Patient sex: M
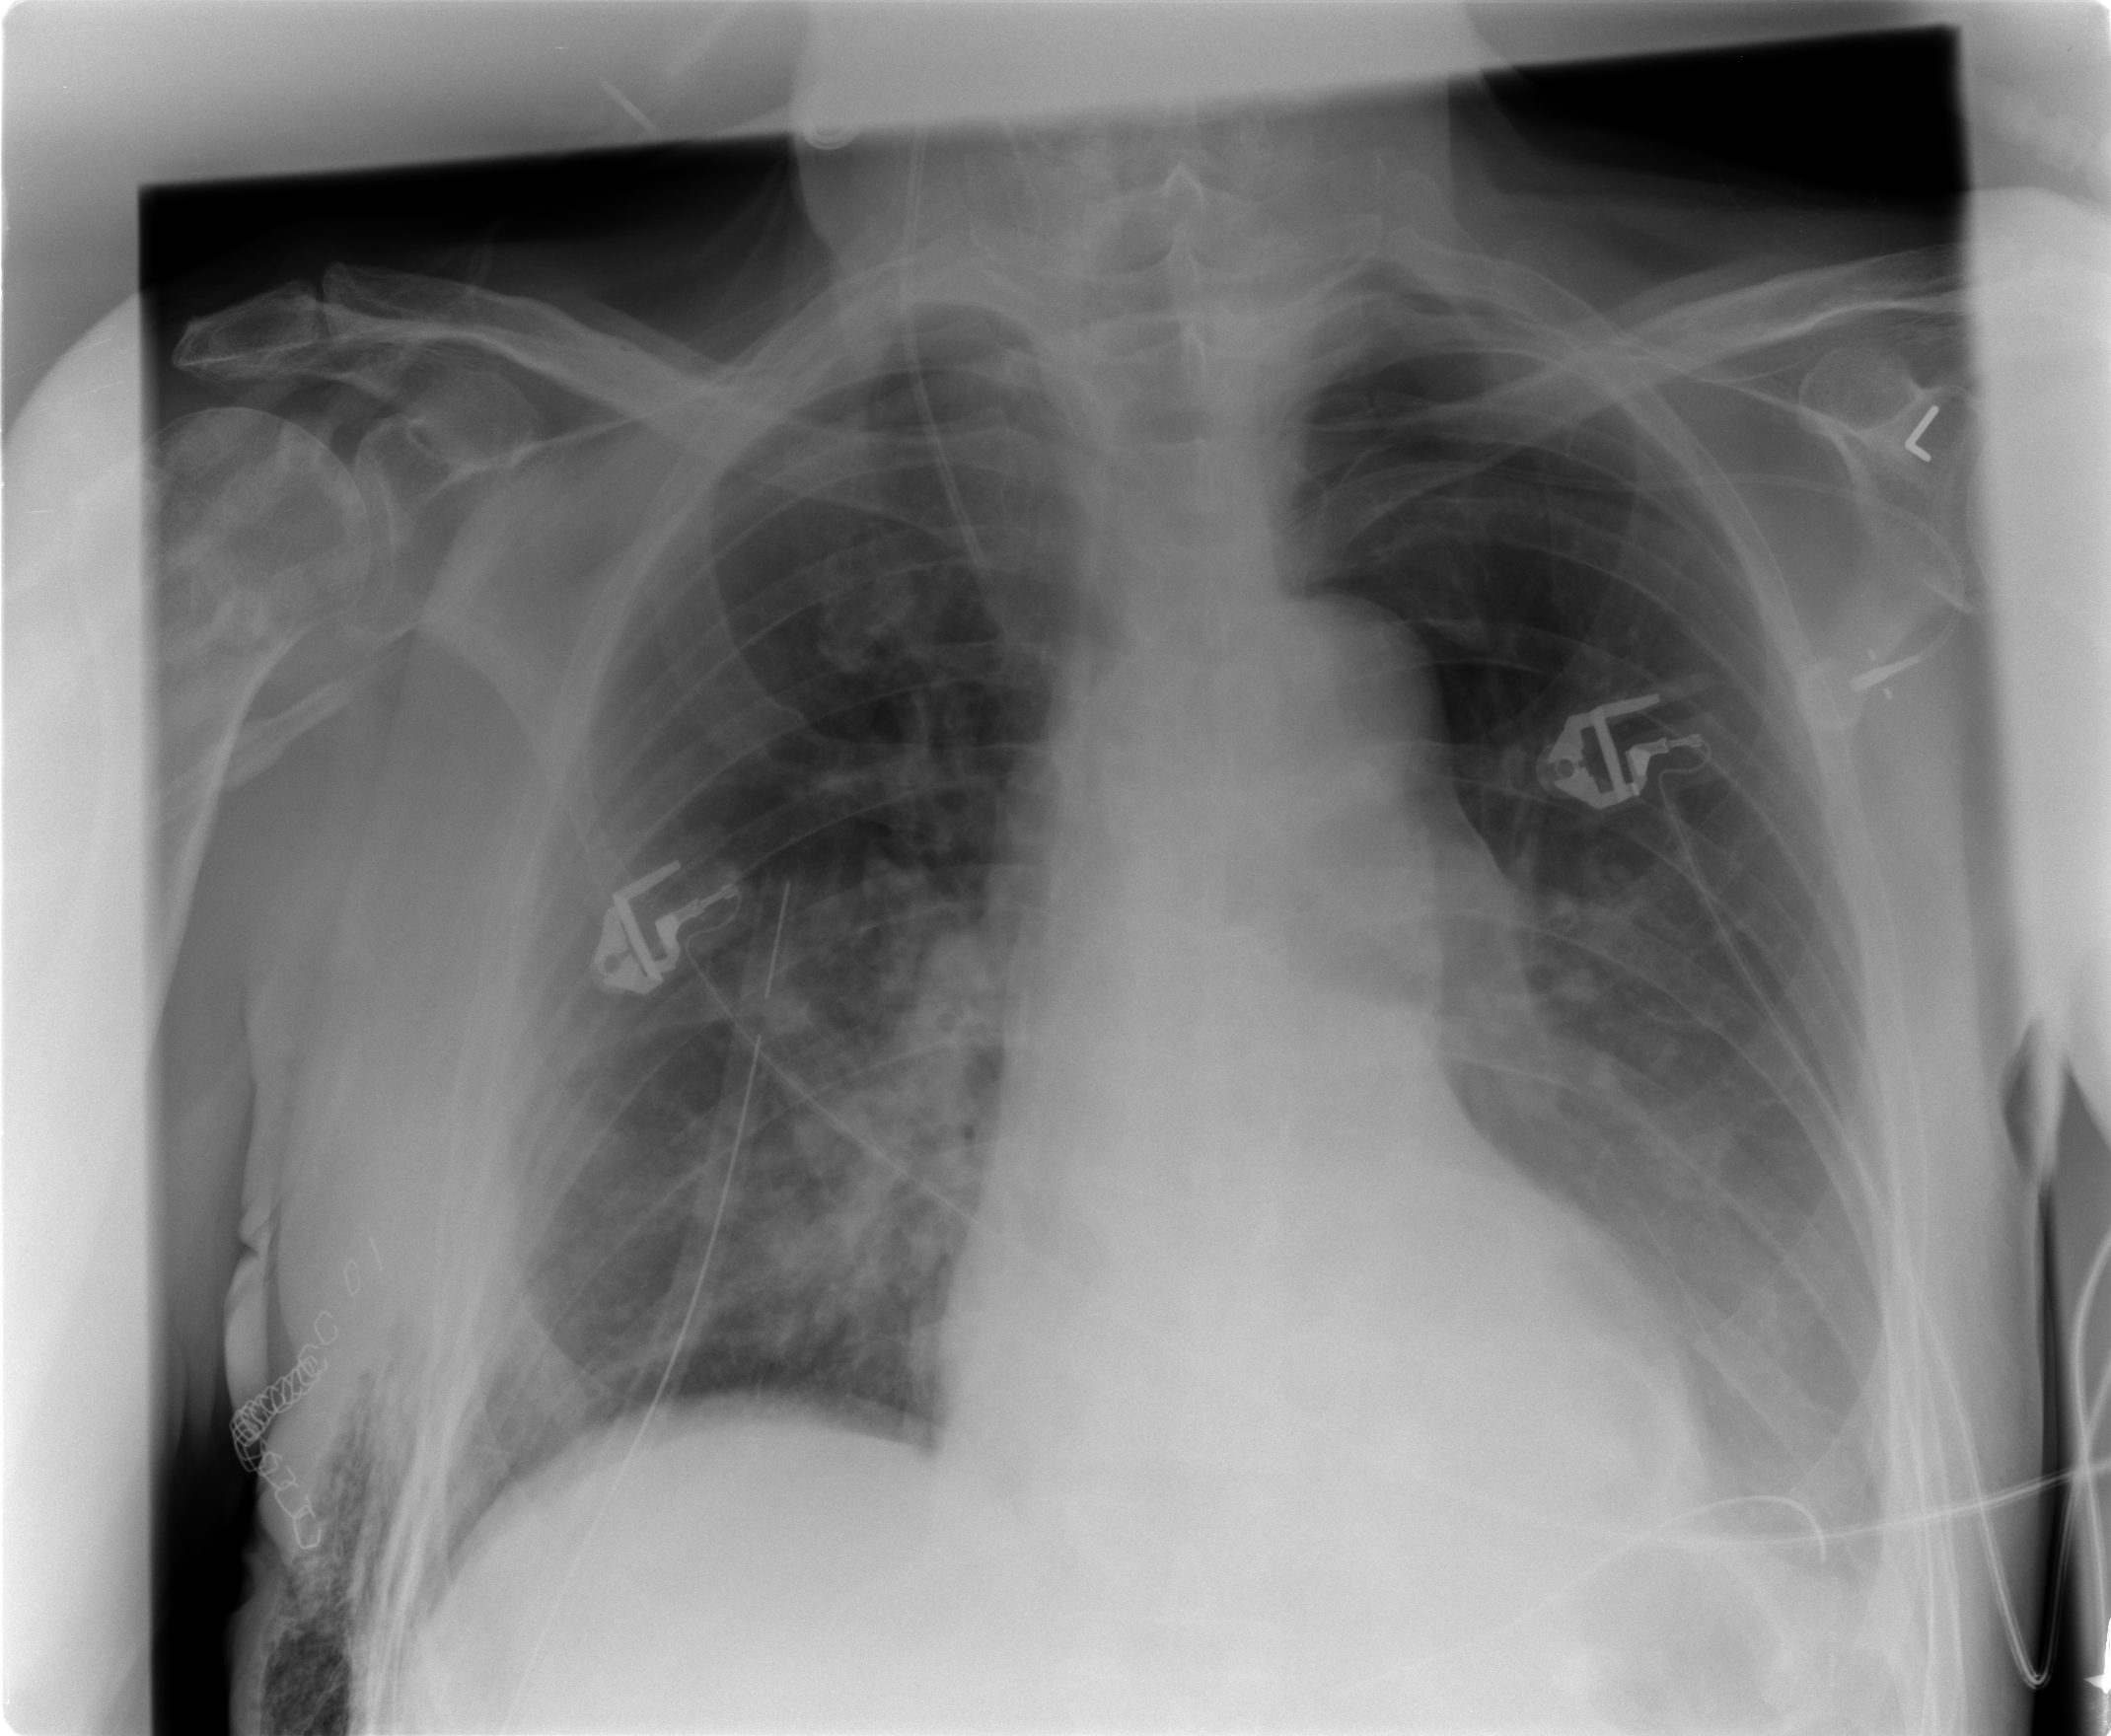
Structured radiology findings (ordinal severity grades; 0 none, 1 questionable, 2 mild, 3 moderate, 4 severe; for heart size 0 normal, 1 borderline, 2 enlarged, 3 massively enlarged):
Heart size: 0
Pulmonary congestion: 0
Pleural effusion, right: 0
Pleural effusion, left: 2
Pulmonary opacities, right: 2
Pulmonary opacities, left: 0
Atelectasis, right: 0
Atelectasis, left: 2